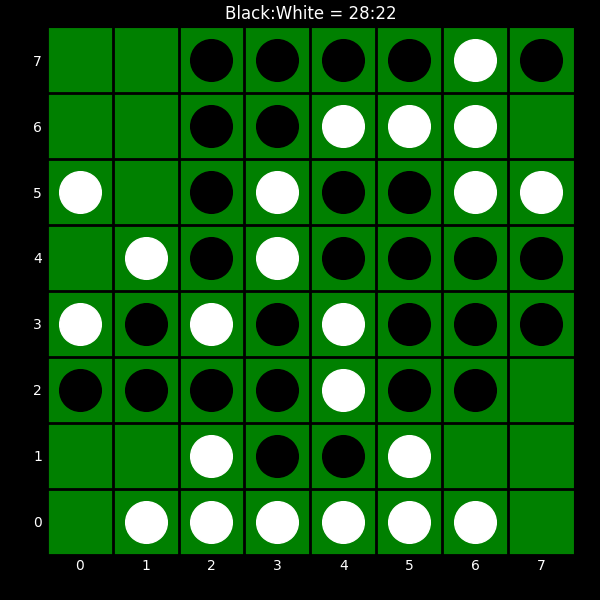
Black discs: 28
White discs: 22